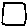
Label: square